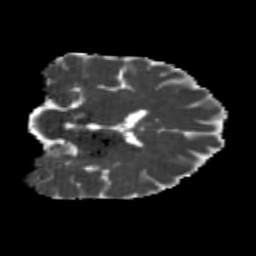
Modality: MD
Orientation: coronal
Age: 22
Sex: male
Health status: healthy
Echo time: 0.074 s